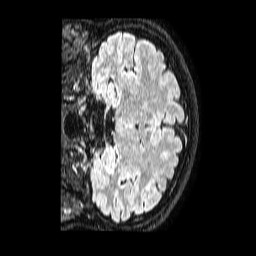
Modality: FLAIR
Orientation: coronal
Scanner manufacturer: philips
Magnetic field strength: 1.5 T
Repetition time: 4.8 s
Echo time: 0.3 s